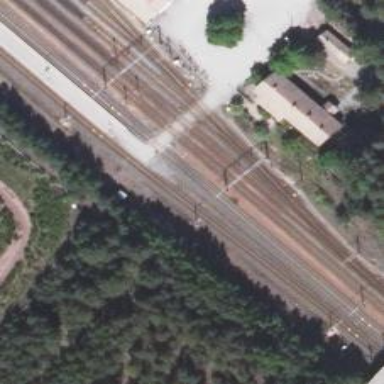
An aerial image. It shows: Railway crossing with lights.